RGB frame:
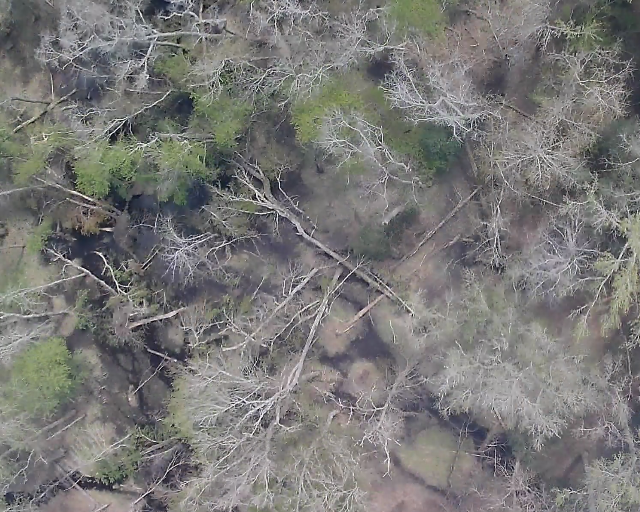
Thermal frame:
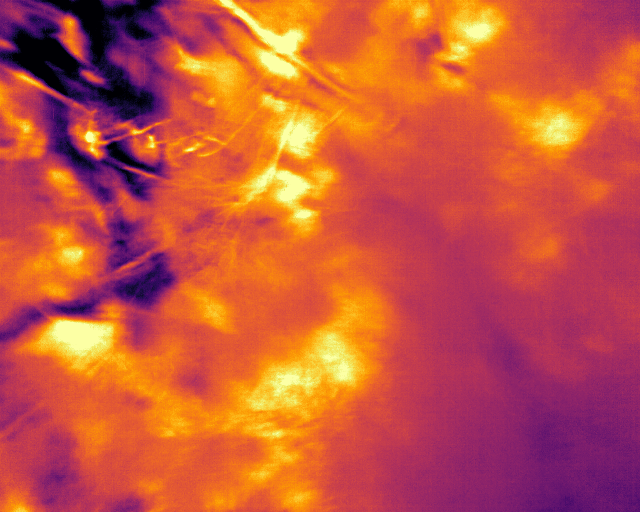
Captured: 2026-02-26 03:45:17
Pixels at or above 80 °C: 0 (fraction of frame: 0)